Question: I'm looking to make a php script to update the mysql every hour from a json file.
the api is that
<URL>
How i can copy this things from json and put them in the mysql?
I mean something like that
'''
"AK-47 | Aquamarine Revenge (Battle-Scarred)": {
"last_updated": <PHONE>,
"quantity": 34,
"value": 2268
},
"AK-47 | Aquamarine Revenge (Factory New)": {
"last_updated": <PHONE>,
"quantity": 21,
"value": 9386
},
"AK-47 | Aquamarine Revenge (Field-Tested)": {
"last_updated": <PHONE>,
"quantity": 55,
"value": 4968
},
"AK-47 | Aquamarine Revenge (Minimal Wear)": {
"last_updated": <PHONE>,
"quantity": 40,
"value": 6018
},
"AK-47 | Aquamarine Revenge (Well-Worn)": {
"last_updated": <PHONE>,
"quantity": 40,
"value": 3597
},
"AK-47 | Black Laminate (Battle-Scarred)": {
"last_updated": <PHONE>,
"quantity": 50,
"value": 345
},
"AK-47 | Black Laminate (Factory New)": {
"last_updated": <PHONE>,
"quantity": 8,
"value": 8593
},
"AK-47 | Black Laminate (Field-Tested)": {
"last_updated": <PHONE>,
"quantity": 141,
"value": 308
},
'''
I want this to go in the mysql like that

This is what I've got so far:
'''
<?php
$json = file_get_contents('http://backpack.tf/api/IGetMarketPrices/v1/?key=51f7eb704bd7b8231900000c&appid=730&format=json');
$obj = json_decode($json,true);
//Database Connection
require_once 'db.php';
/* insert data into DB */
foreach($obj as $item) {
mysql_query("INSERT INTO 'cyberst_CSGO'.'items' ( cost, lastupdate)
VALUES ('".$item['value']."'', '".$item['last_updated']."')");
}
//database connection close
mysql_close($con);
//}
?>
'''
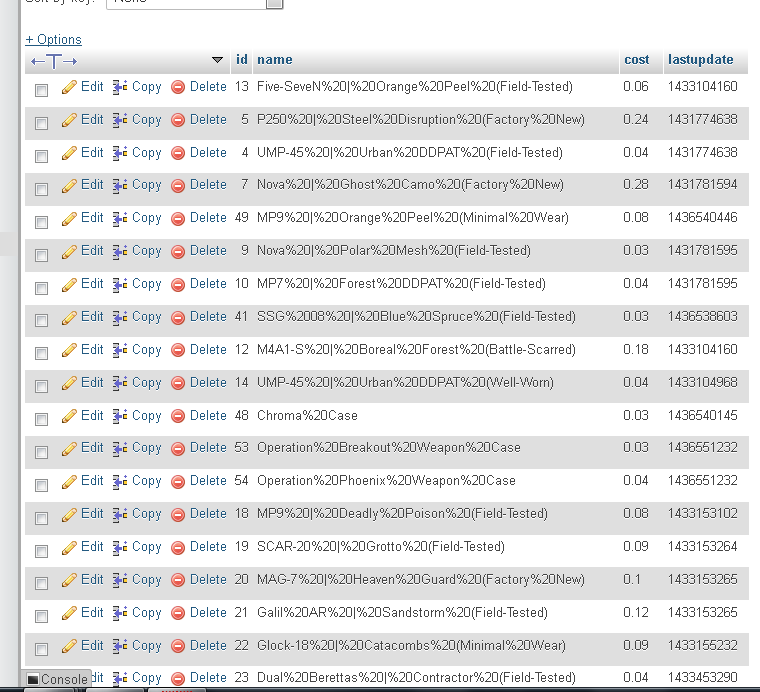
Answer: EDIT: This code generates a temporary tab-delimited file and uses 'LOAD DATA IN FILE' to insert that file into the database then deletes the temporary file.
1. Use MySQLi - mysql functions are deprecated in PHP now
2. EDIT: cost = value * 0.01.
3. Fastest way to load a bunch of data into MySQL is with LOAD DATA INFILE
4. I haven't tested the database import but I've used this method many times and it works quite well.
5. You may need to escape $name $cost $row with mysqli_real_escape_string() or $conn->real_escape_string() first. I didn't check all your data.
Here's the PHP:
'''
$json = file_get_contents('http://backpack.tf/api/IGetMarketPrices/v1/?key=51f7eb704bd7b8231900000c&appid=730&format=json');
$obj = json_decode($json,true);
//open a temporary file to hold data
$path = str_replace('\','/',realpath(dirname(__FILE__)));
$filename = time().'tmp.csv';
$filename = $path.'/'.$filename;
$tmpfile = fopen($filename,'w+');
//data to loop through and write to temporary file
$loopme = $obj['response']['items'];
foreach($loopme as $name=>$row) {
//i'm guessing this is what cost is
$cost = $row['value'] * 0.01;
//write to our tmp file
fwrite($tmpfile,"$name $cost $row[last_updated]
");
}
// this is the fastest way to load large amounts of data into MySQL
$sql = "LOAD DATA INFILE '$filename'
INTO TABLE 'cyberst_CSGO'.'items'
FIELDS TERMINATED BY ' ' LINES TERMINATED BY '
'";
//run your mysql query
//delete temporary file
unlink($filename);
'''